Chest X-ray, PA view. Patient: 13 years old, sex F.
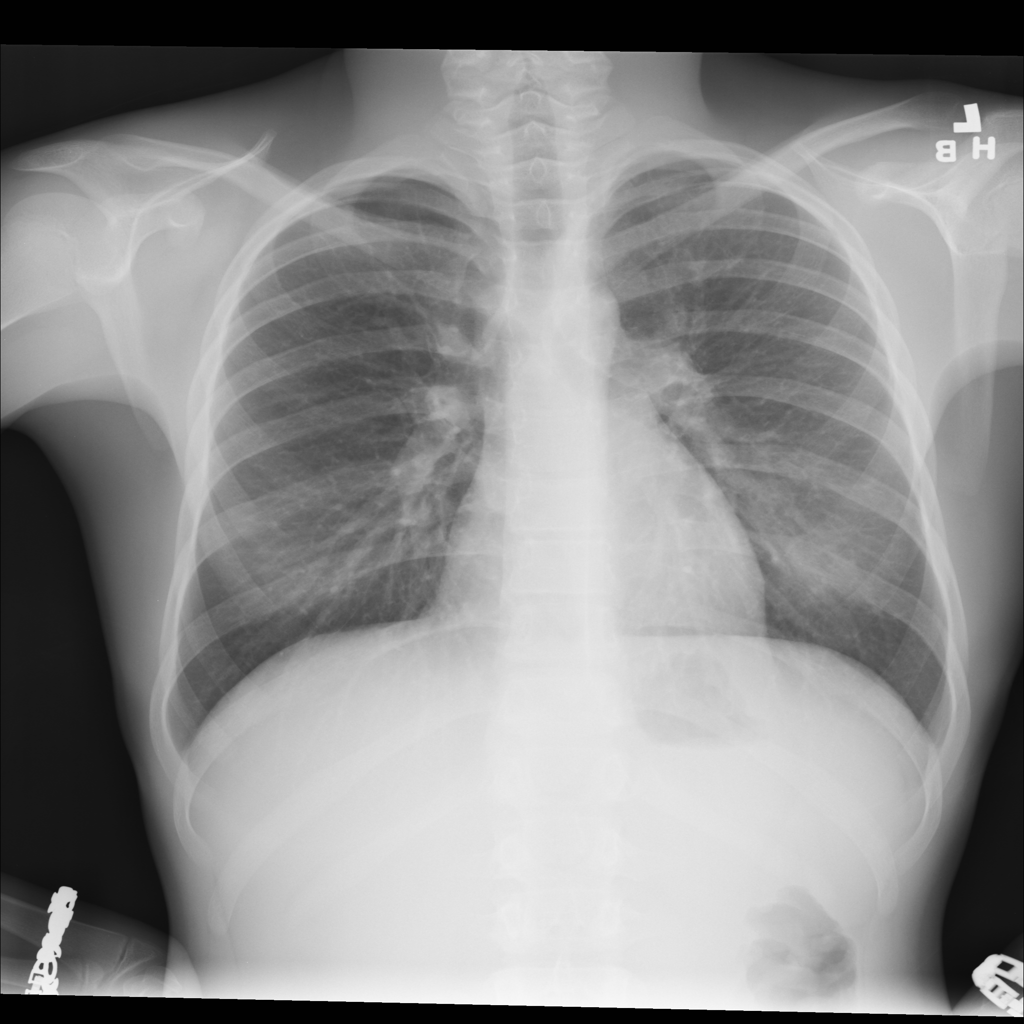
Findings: No Finding